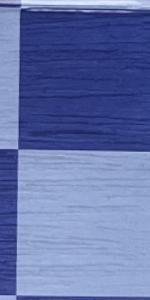
Label: Empty